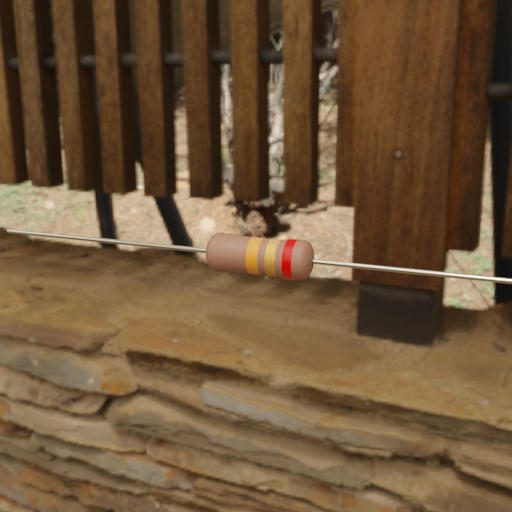
Resistor colour bands (in order): orange, gold, red